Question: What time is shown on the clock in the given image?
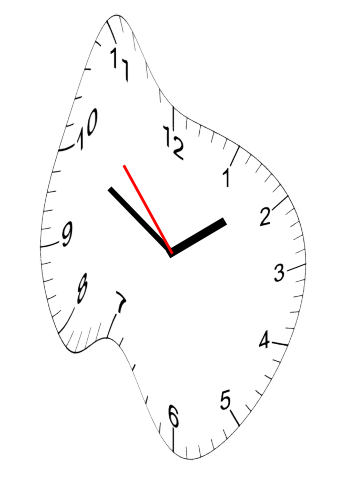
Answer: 01:49:53